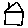
Label: house